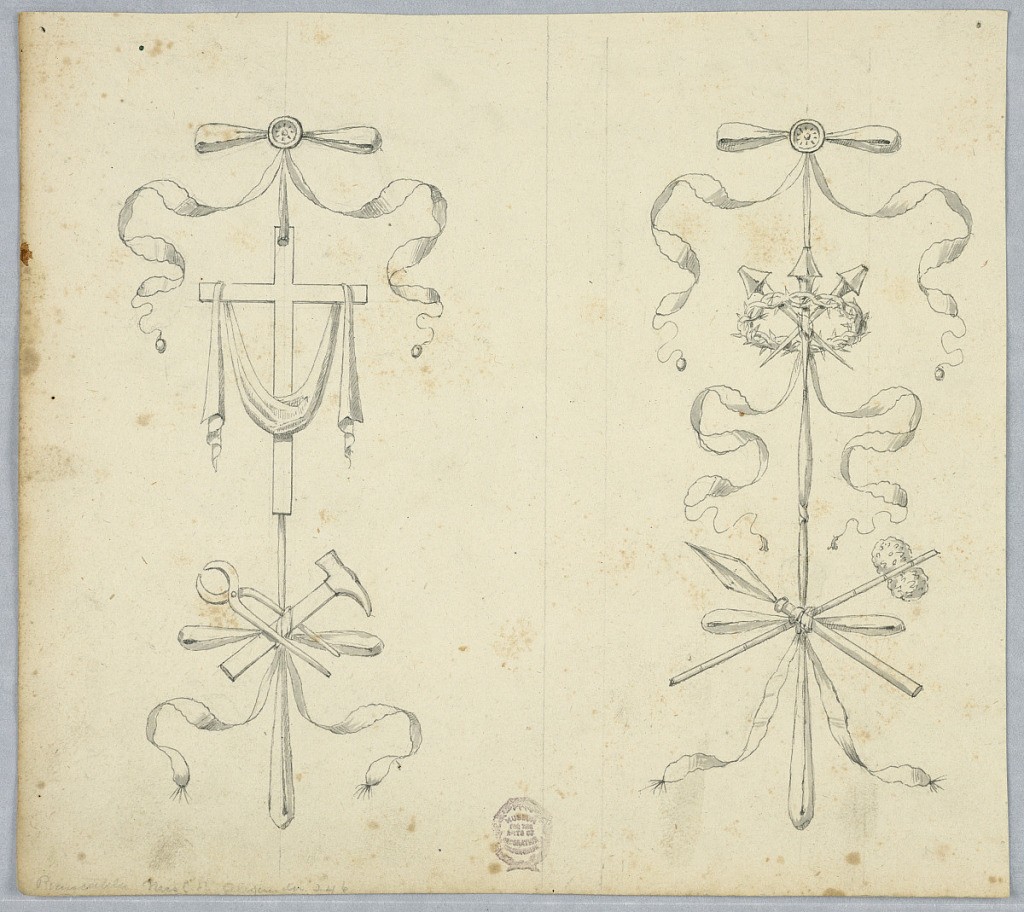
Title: Project for Trophies with the Arms of the Passion
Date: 1825–1830
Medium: Pencil, pen, brush and grey ink on paper
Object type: Drawing
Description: Design for two vertical trophies with the arms of the Passion of Christ. At left, the cross, vellum, hammer, tongs; at right, nails, crown of thorns, cane with sponge.